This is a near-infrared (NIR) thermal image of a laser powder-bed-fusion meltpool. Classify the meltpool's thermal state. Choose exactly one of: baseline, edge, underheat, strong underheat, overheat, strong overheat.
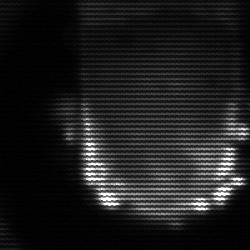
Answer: baseline